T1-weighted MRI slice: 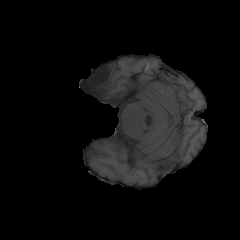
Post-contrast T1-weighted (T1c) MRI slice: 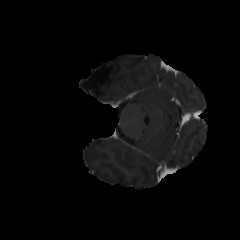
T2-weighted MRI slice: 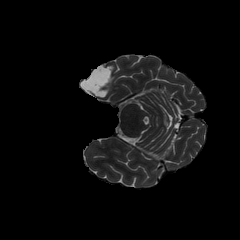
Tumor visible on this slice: no